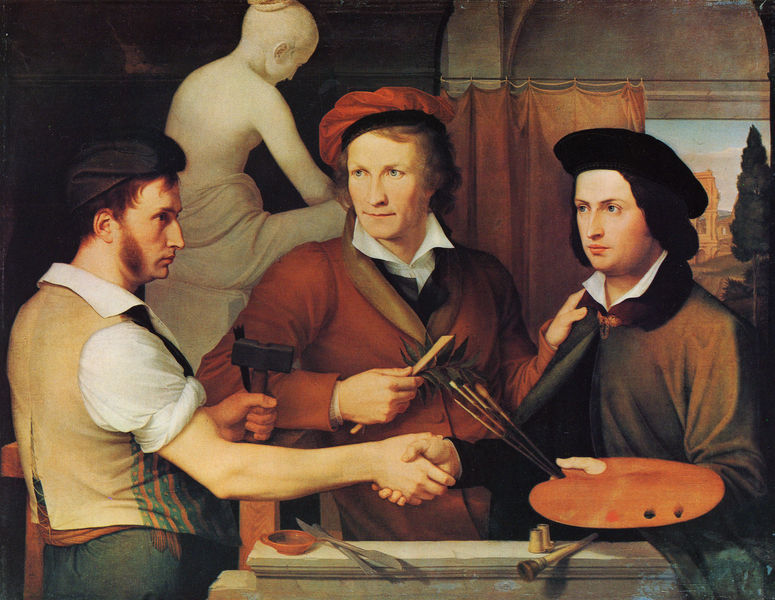
Titel: Autoritratto con il fratello e Thorvaldsen, Selbstporträt mit seinem Bruder und Thorvaldsen
Künstler: Wilhelm Schadow
Standort: Berlin
Institution: Alte Nationalgalerie
Schlagwörter: akt, baum, blätter, dunkel, gemälde, gruppe, hand, himmel, mann, nackt, schatten, umhang, weiß, wolken, gelb, landschaft, menschen, braun, bunt, fenster, finger, frau, grau, haar, hell, hintergrund, holz, hut, hüte, kleid, kleider, kopfbedeckungen, licht, marmor, männer, orange, profil, raum, rücken, schwarz, stuhl, tisch, tür, vordergrund, zimmer, ausblick, blick, blüte, gebäude, haus, rot, wolke, beige, malerei, bart, bärte, hemd, hose, jacke, jung, kappe, kappen, mütze, mützen, wand, architektur, arm, blicke, kleidung, kragen, leinen, mensch, messer, schale, sockel, stein, ärmel, bild, bildnis, gruppenbildnis, hände, innenraum, portrait, porträt, vorhang, öl, kalt, weide, brüstung, busch, figur, haare, interieur, mantel, stoff, stoffe, drei, innen, blatt, locke, locken, arbeit, schalen, skulptur, statue, aussicht, kopfbedeckung, relief, orang, bogen, italien, leine, hemden, farben, fels, mauer, farbe, weis, bank, wettkampf, dichter, büste, atelier, maler, streifen, metall, bildhauerei, plastik, steinmetz, ölfarbe, ölfarben, nazarener, selbstporträt, weste, wände, eisen, außen, ruine, schere, palast, zweig, zypresse, schälchen, künstler, jacken, selbstbildnis, kittel, leinwand, ruinen, nadelbaum, tanne, kunst, künste, lorbeer, palette, pinsel, statuette, pult, utensilien, hemdsärmel, handwerk, handwerker, werkzeug, meise, hel, mauern, hammer, freund, schiene, außenraum, paletten, freundschaft, deutschrömer, tempera, baumwolle, schwur, bildhauer, vorhan, skultpur, fenstre, spachtel, erle, lerche, räumlichkeit, freunde, overbeck, utensilie, meissel, händedruck, paragone, handschlag, künster, wettstreit, lehrling, winkelmann, meisel, leinenstoff, steinhauer, versprechen, bildhauerrei, sadalenbinder, ot, fenster#hüte